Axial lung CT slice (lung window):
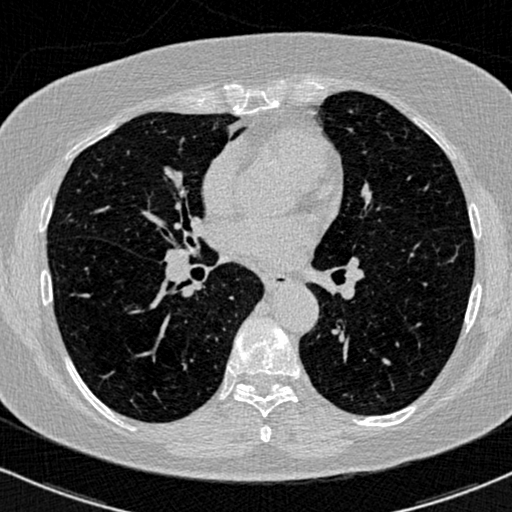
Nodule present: no